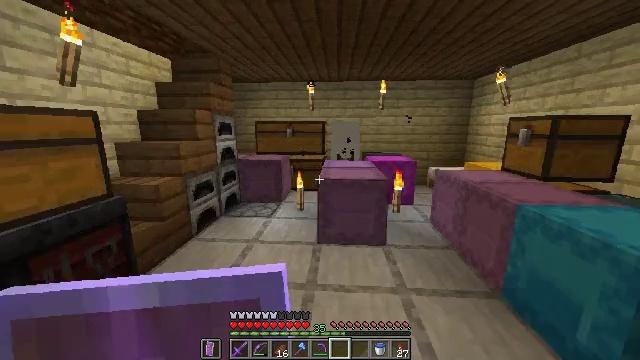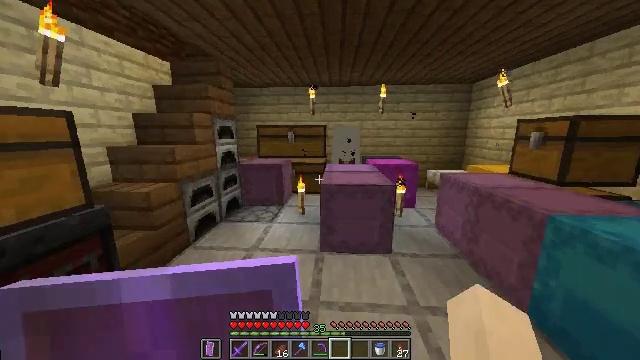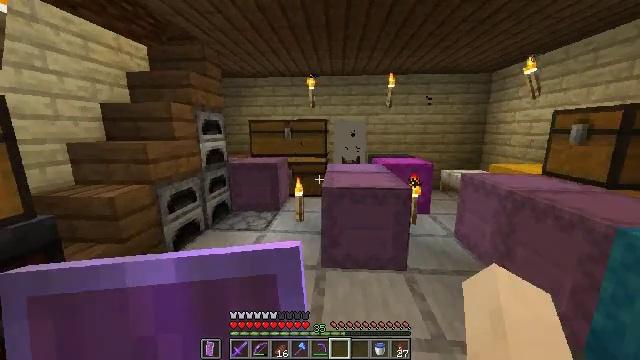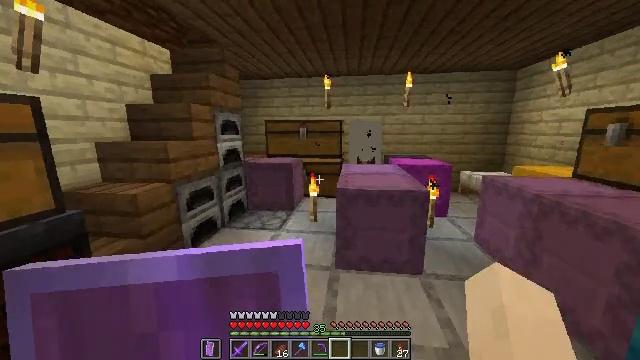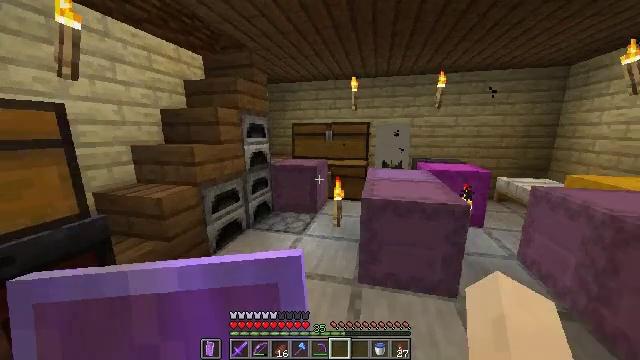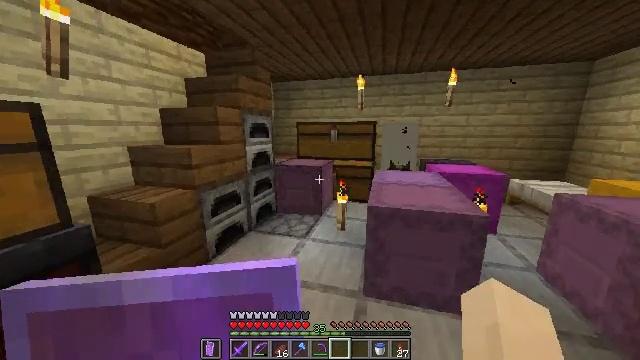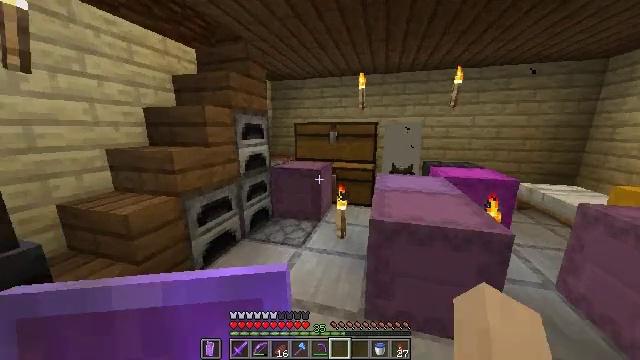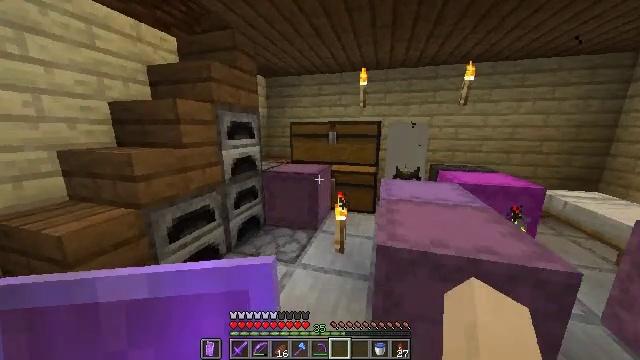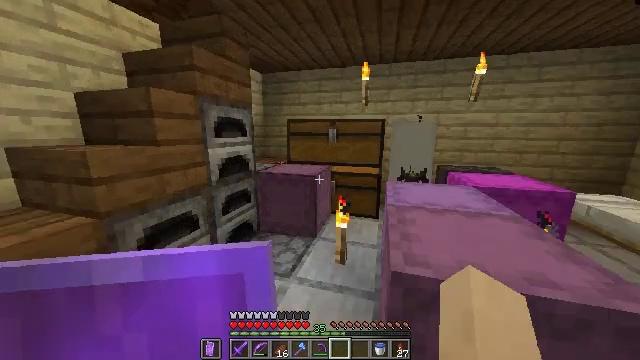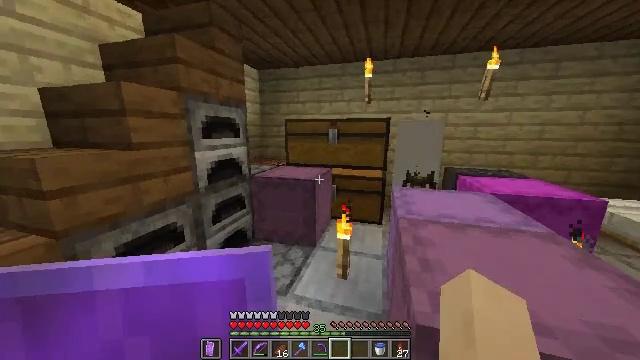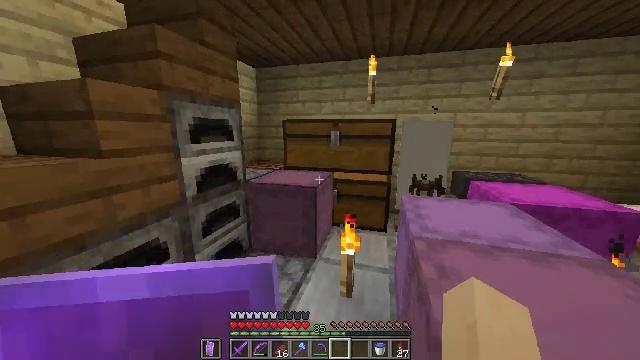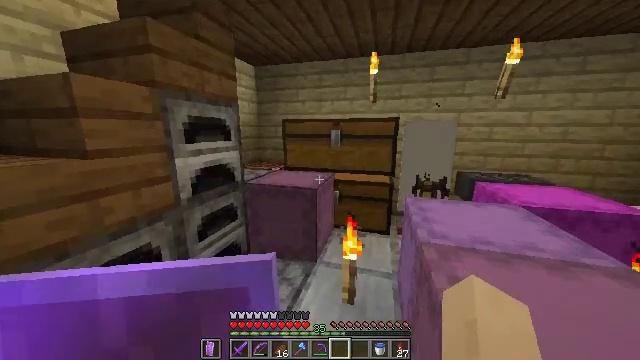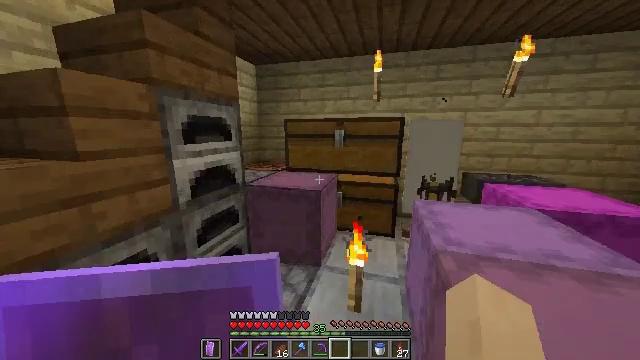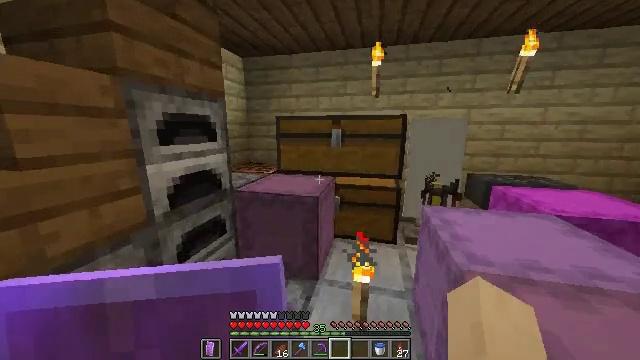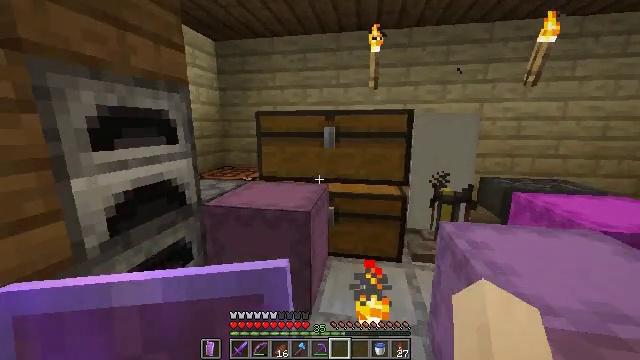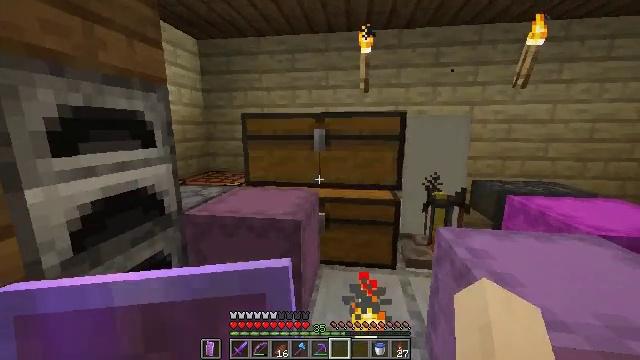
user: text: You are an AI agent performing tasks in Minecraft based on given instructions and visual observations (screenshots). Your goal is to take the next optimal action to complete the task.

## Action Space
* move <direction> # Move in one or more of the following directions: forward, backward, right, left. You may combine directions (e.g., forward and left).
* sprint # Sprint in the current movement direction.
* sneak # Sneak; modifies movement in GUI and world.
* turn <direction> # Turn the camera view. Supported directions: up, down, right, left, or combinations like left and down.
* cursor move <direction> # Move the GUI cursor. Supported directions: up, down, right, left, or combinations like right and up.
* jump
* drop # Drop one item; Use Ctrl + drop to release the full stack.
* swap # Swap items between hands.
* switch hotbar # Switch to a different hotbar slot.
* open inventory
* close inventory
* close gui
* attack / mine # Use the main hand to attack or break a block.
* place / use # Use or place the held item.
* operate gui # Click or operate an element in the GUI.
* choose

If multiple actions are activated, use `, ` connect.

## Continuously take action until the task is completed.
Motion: motion action
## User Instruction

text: Make a lead by crafting with slimeball and string.
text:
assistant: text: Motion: move forward, sprint
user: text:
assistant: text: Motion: move forward, sprint
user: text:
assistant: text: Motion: move forward, sprint, turn left
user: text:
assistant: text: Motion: move forward, sprint, turn left
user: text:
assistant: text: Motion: move forward, turn left
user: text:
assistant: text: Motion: move forward
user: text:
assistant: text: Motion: move forward
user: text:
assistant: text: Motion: move forward
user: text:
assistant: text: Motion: move forward
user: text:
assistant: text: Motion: move forward
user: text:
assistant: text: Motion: move forward
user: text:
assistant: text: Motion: move forward
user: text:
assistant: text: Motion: move forward, turn right
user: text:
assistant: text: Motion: move forward, turn right
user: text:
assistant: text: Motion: move forward, turn right
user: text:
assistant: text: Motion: move forward
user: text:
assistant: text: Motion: move forward
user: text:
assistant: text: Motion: move forward
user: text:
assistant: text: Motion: no_op
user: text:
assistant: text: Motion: use / place
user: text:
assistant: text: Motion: use / place
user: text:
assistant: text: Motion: use / place
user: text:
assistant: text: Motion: no_op
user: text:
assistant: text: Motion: no_op
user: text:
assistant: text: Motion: no_op
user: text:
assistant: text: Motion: no_op
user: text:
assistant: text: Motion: no_op
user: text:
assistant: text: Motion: no_op
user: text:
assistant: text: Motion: no_op
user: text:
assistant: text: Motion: no_op